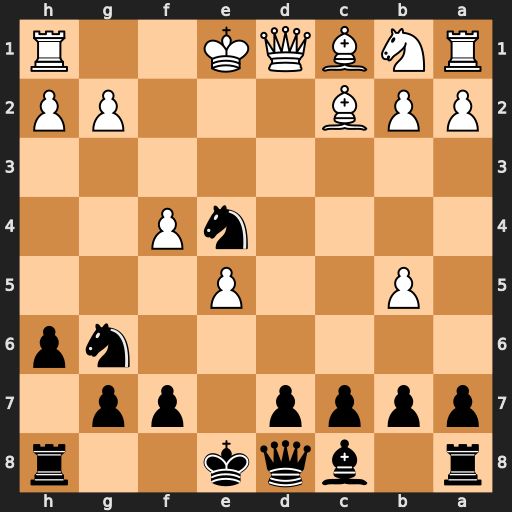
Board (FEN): r1bqk2r/pppp1pp1/6np/1P2P3/4nP2/8/PPB3PP/RNBQK2R
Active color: b
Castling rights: KQkq
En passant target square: -
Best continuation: Qh4+ g3 Nxg3 hxg3 Qxh1+